Question: I am trying to plot the frequency spectrum of a sinewave with frequency 77.5 kHz and amplitude 2. Only the zero-point is not correct, it is shifted to the left.
My code:
'''
f1=77.5e3; % frequency of the sinewave
a1=2; % amplitude of the sinewave
Fs = 1.55e6; % sampling frequency
dt=1/Fs; % step size
maxtime = 5*(1/f1);
t=0:dt:maxtime; % time interval in which we want to plot
x=a1*sin(2*pi*f1*t); % the values for the sinewave
N=length(t); % this is how many samples we have in the time-domain
X=fft(x)/N;
X=fftshift(X);
f=[-N/2:1:N/2-1]*Fs/N; % creates a frequency axis
figure(1)
plot(f,abs(X))
title('Magnitude Spectrum of x(t)')
xlabel('Frequency [Hz]')
ylabel('|X(f)|')
'''
When I run this code I get an incorrect frequency spectrum. Can anyone help me out?
Edit: the figure I get when running this code:

Besides the incorrect zero-point I also get an incorrect frequency when I count it out myself from the plot. I'm just not sure how I should plot such a sinewave with frequency 77.5kHz, amplitude 2 and sampling frequency 1.55 MHz
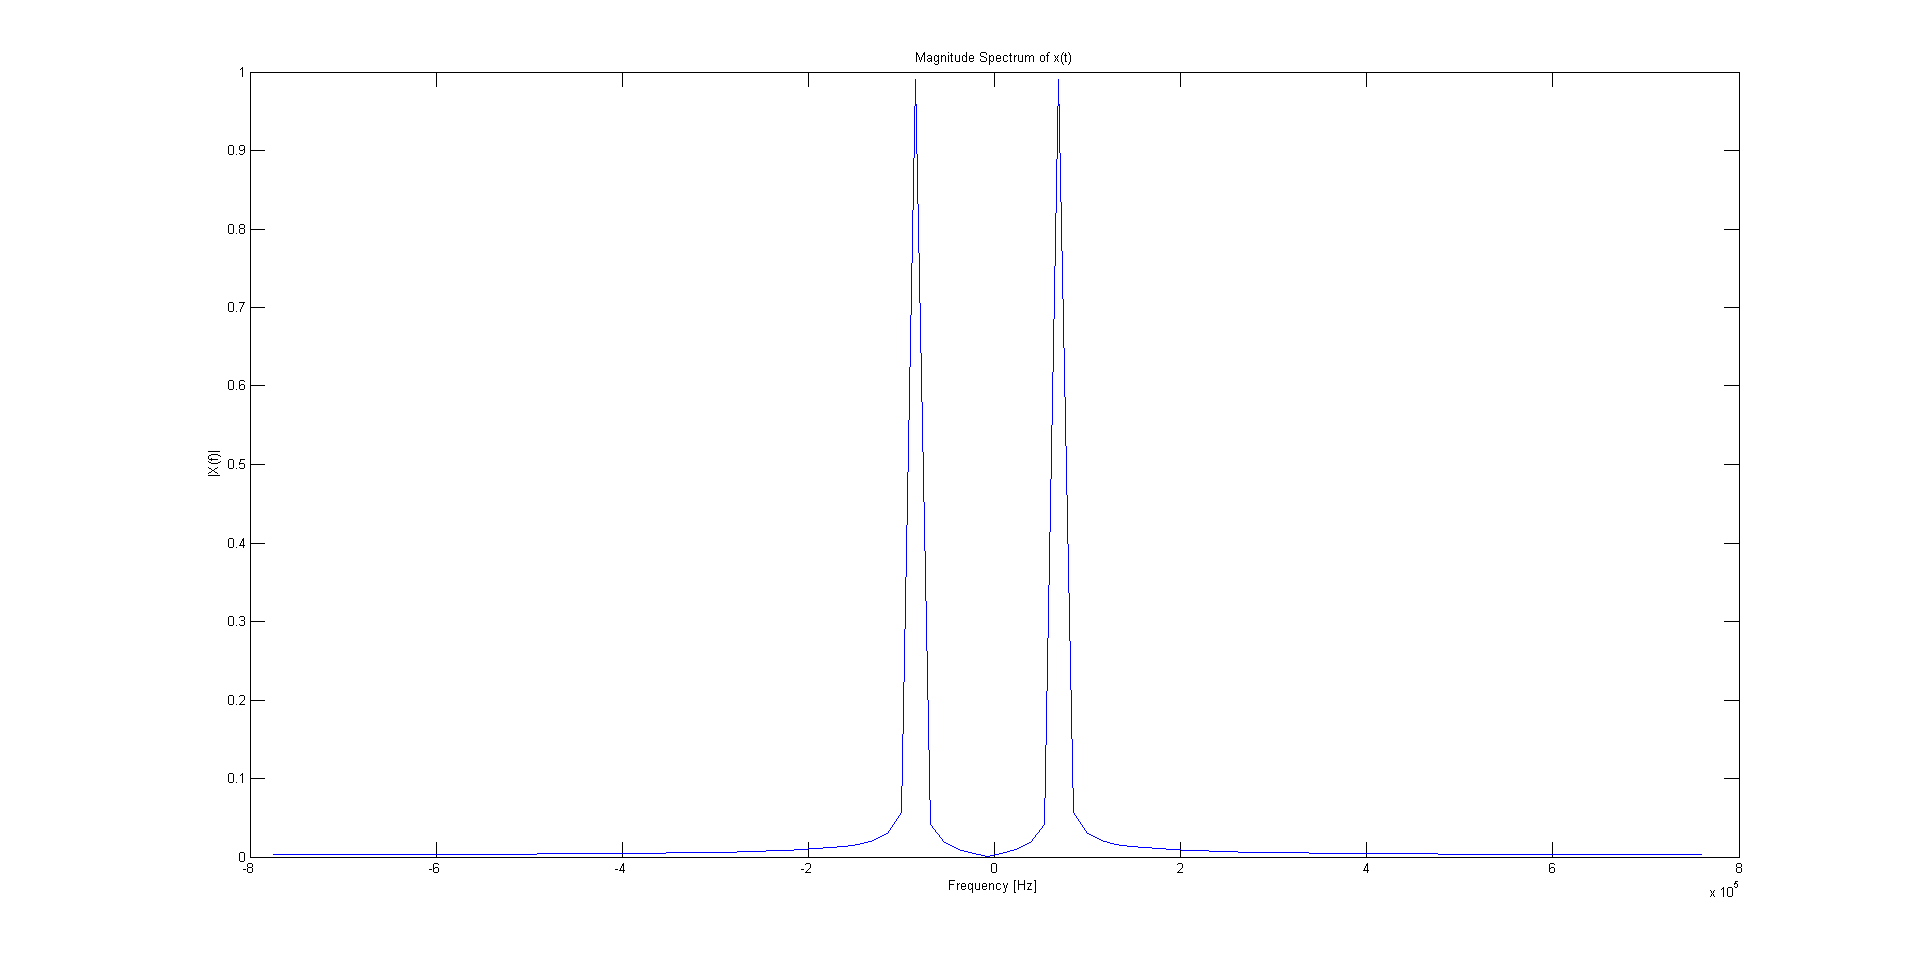
Answer: Your code is correct as it is. But your signal, once made periodic, is not just a sine wave (there is a discontinuity, because the 1st and last samples of x are the same).
You can try removing 1 sample at the end:
'''
t=0:dt:maxtime; % time interval in which we want to plot
t = t(1:end-1);
'''
Now the peak is at f1.